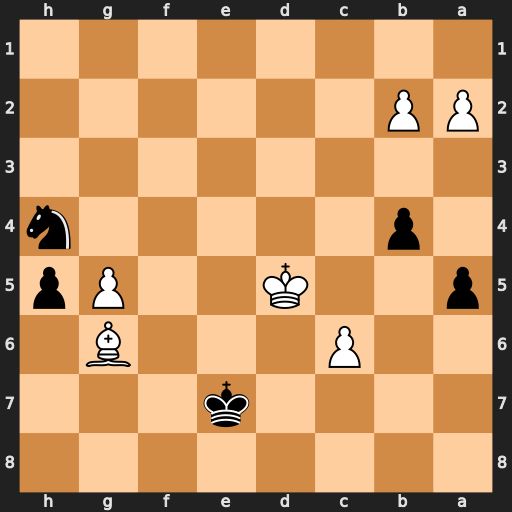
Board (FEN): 8/4k3/2P3B1/p2K2Pp/1p5n/8/PP6/8
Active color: b
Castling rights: -
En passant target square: -
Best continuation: Nxg6 c7 Kd7 c8=Q+ Kxc8